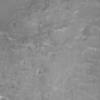
Label: not_dusty